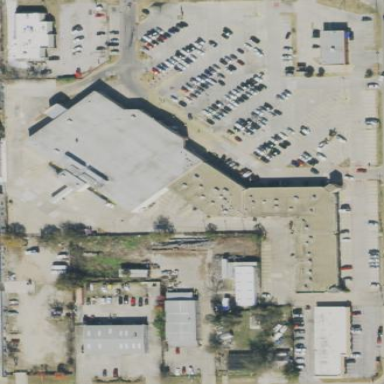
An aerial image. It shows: Retail area.